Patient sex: M
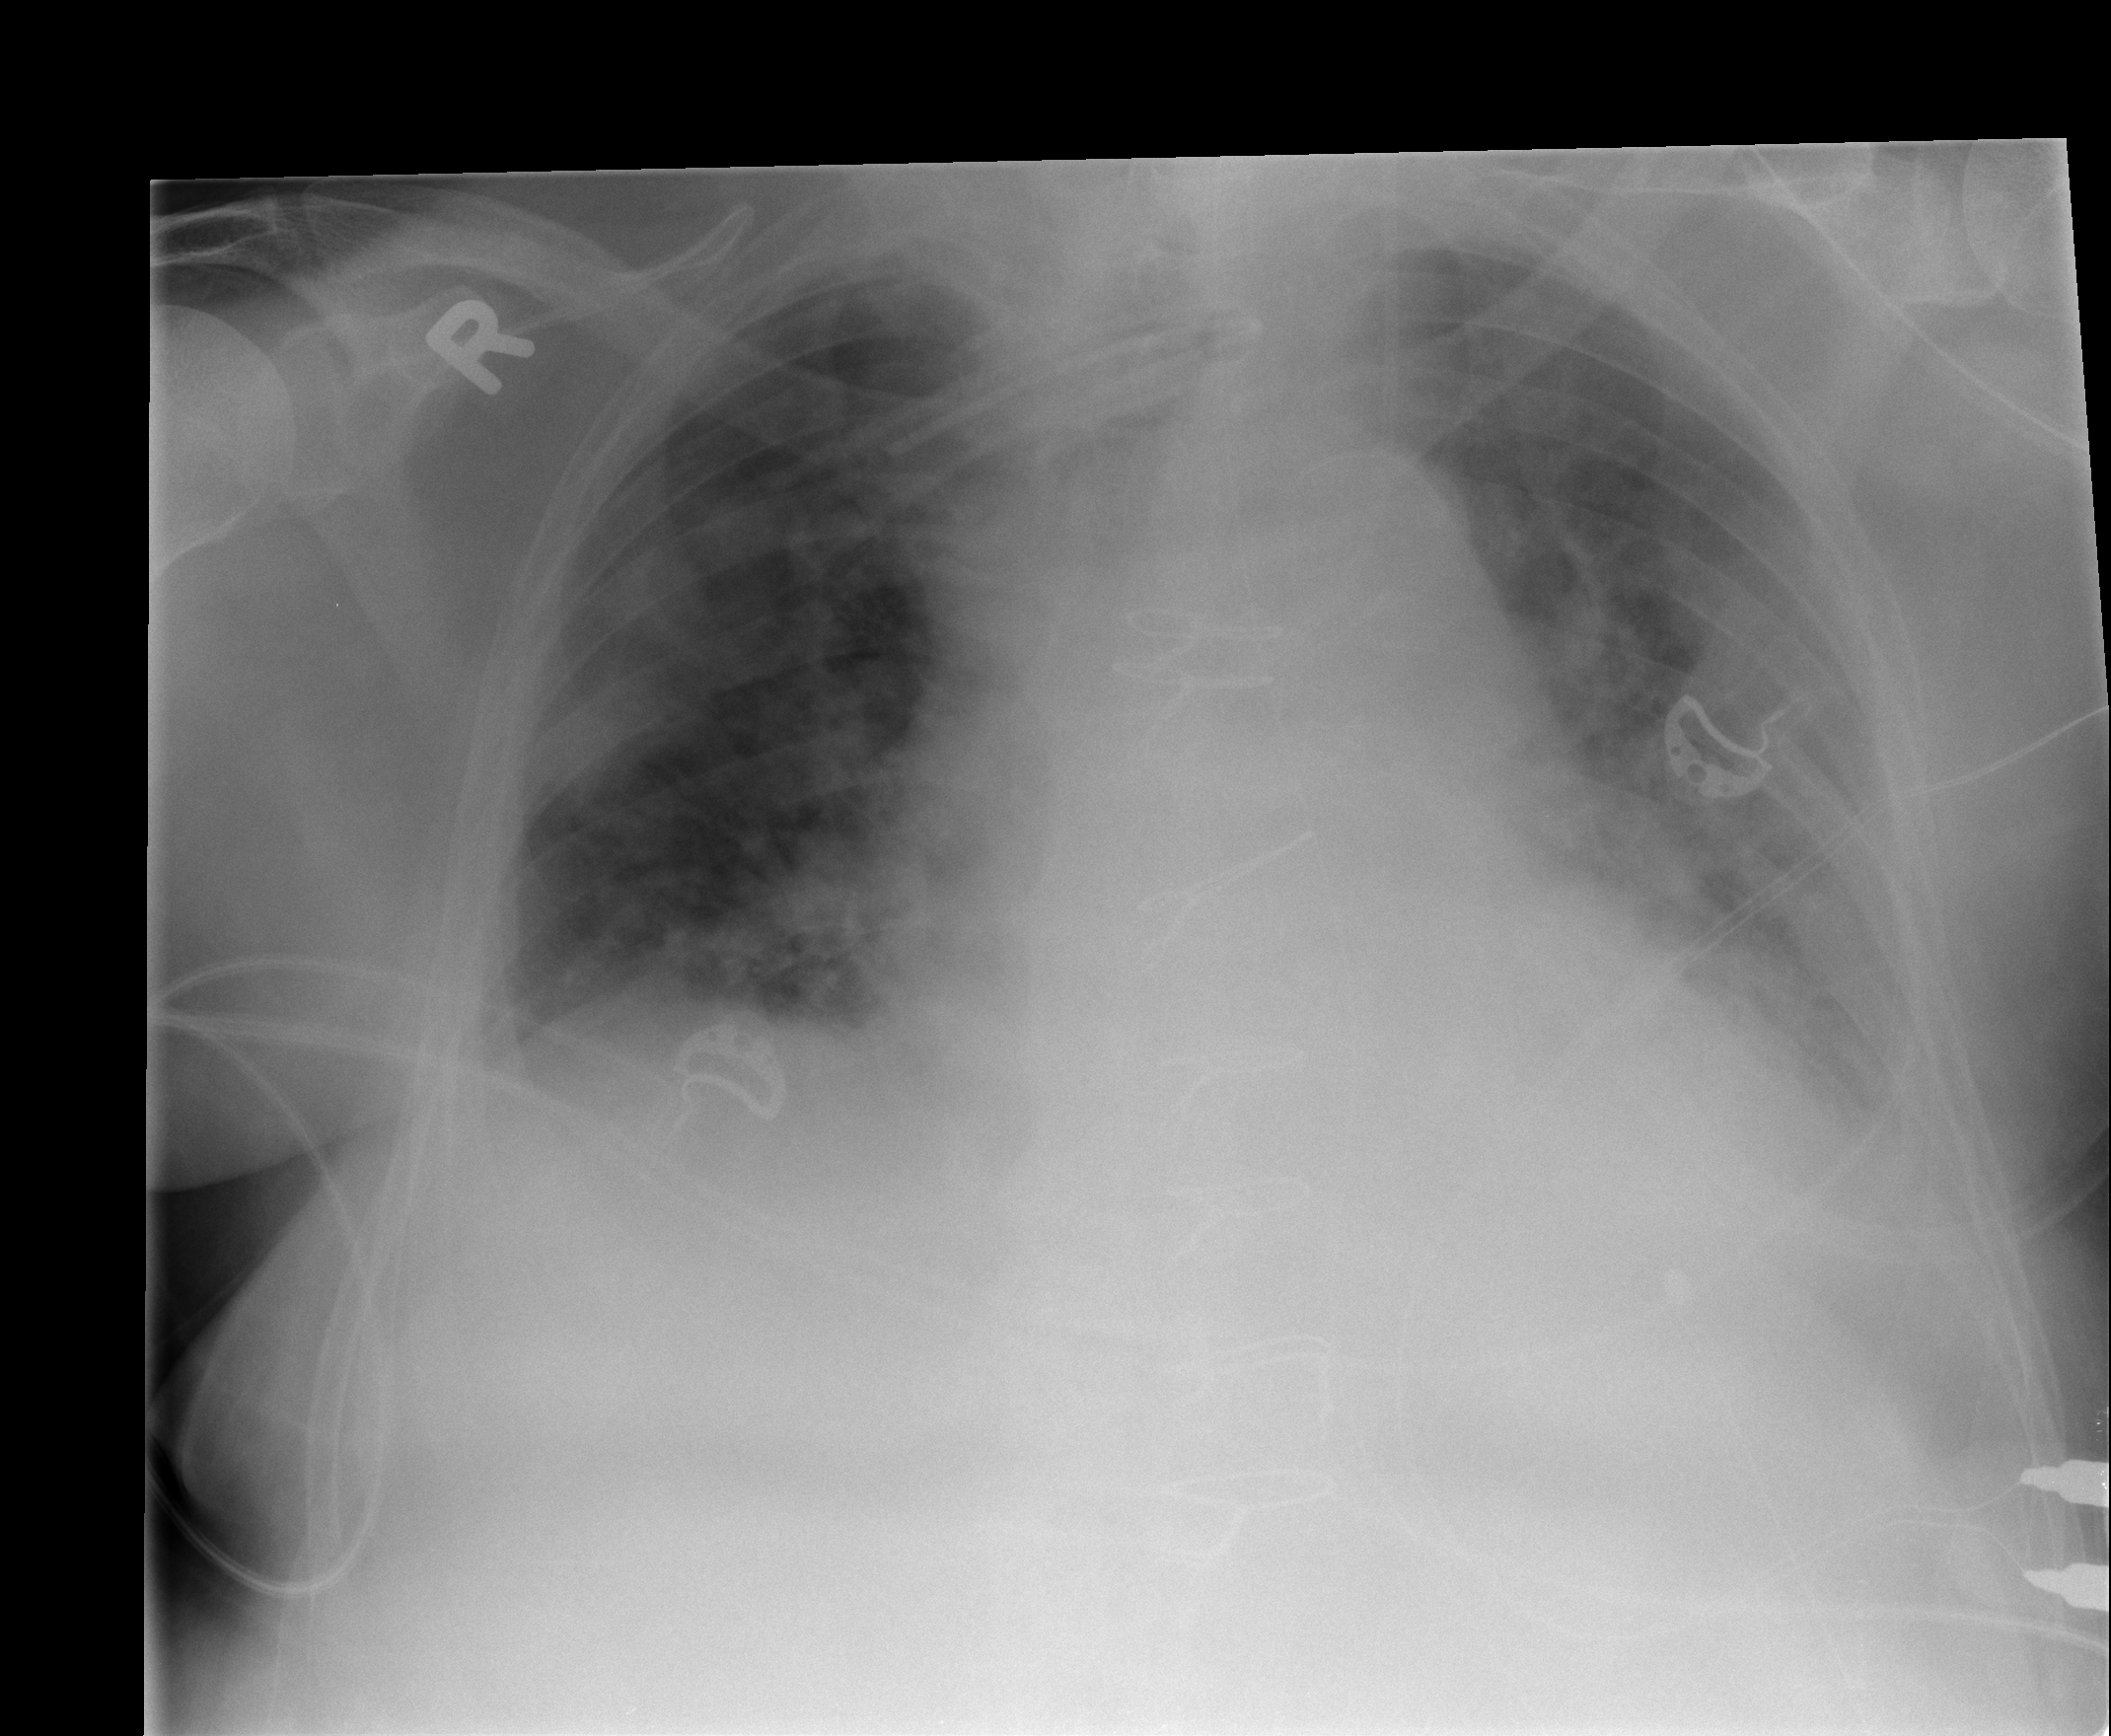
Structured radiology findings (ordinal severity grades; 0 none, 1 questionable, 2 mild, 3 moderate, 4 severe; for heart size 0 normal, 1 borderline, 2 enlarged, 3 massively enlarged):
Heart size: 2
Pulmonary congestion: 2
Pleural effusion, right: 1
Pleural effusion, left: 1
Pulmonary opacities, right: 2
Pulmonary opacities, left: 3
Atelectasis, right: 1
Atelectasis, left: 3